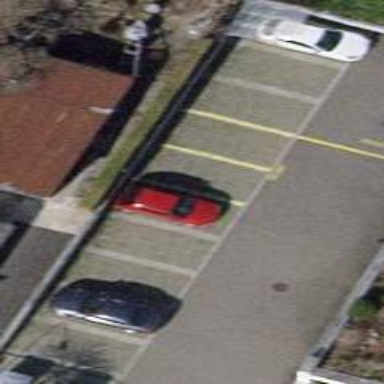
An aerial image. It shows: Parking available on the street side.